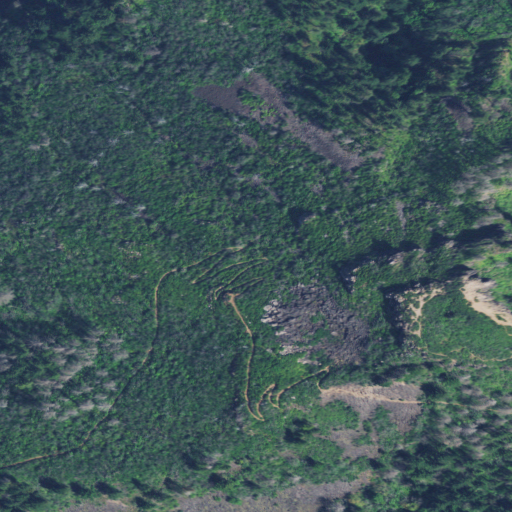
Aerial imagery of mountain in Oregon named Angels Rest containing evergreen forest, grassland, shrub, deciduous forest, and mixed forest